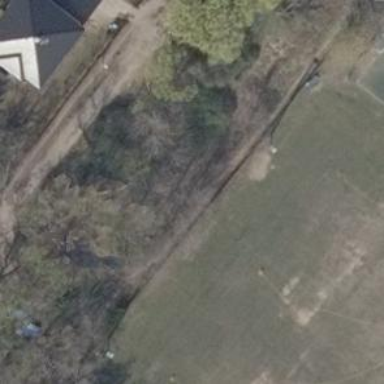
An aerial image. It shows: Ground path.